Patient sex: M
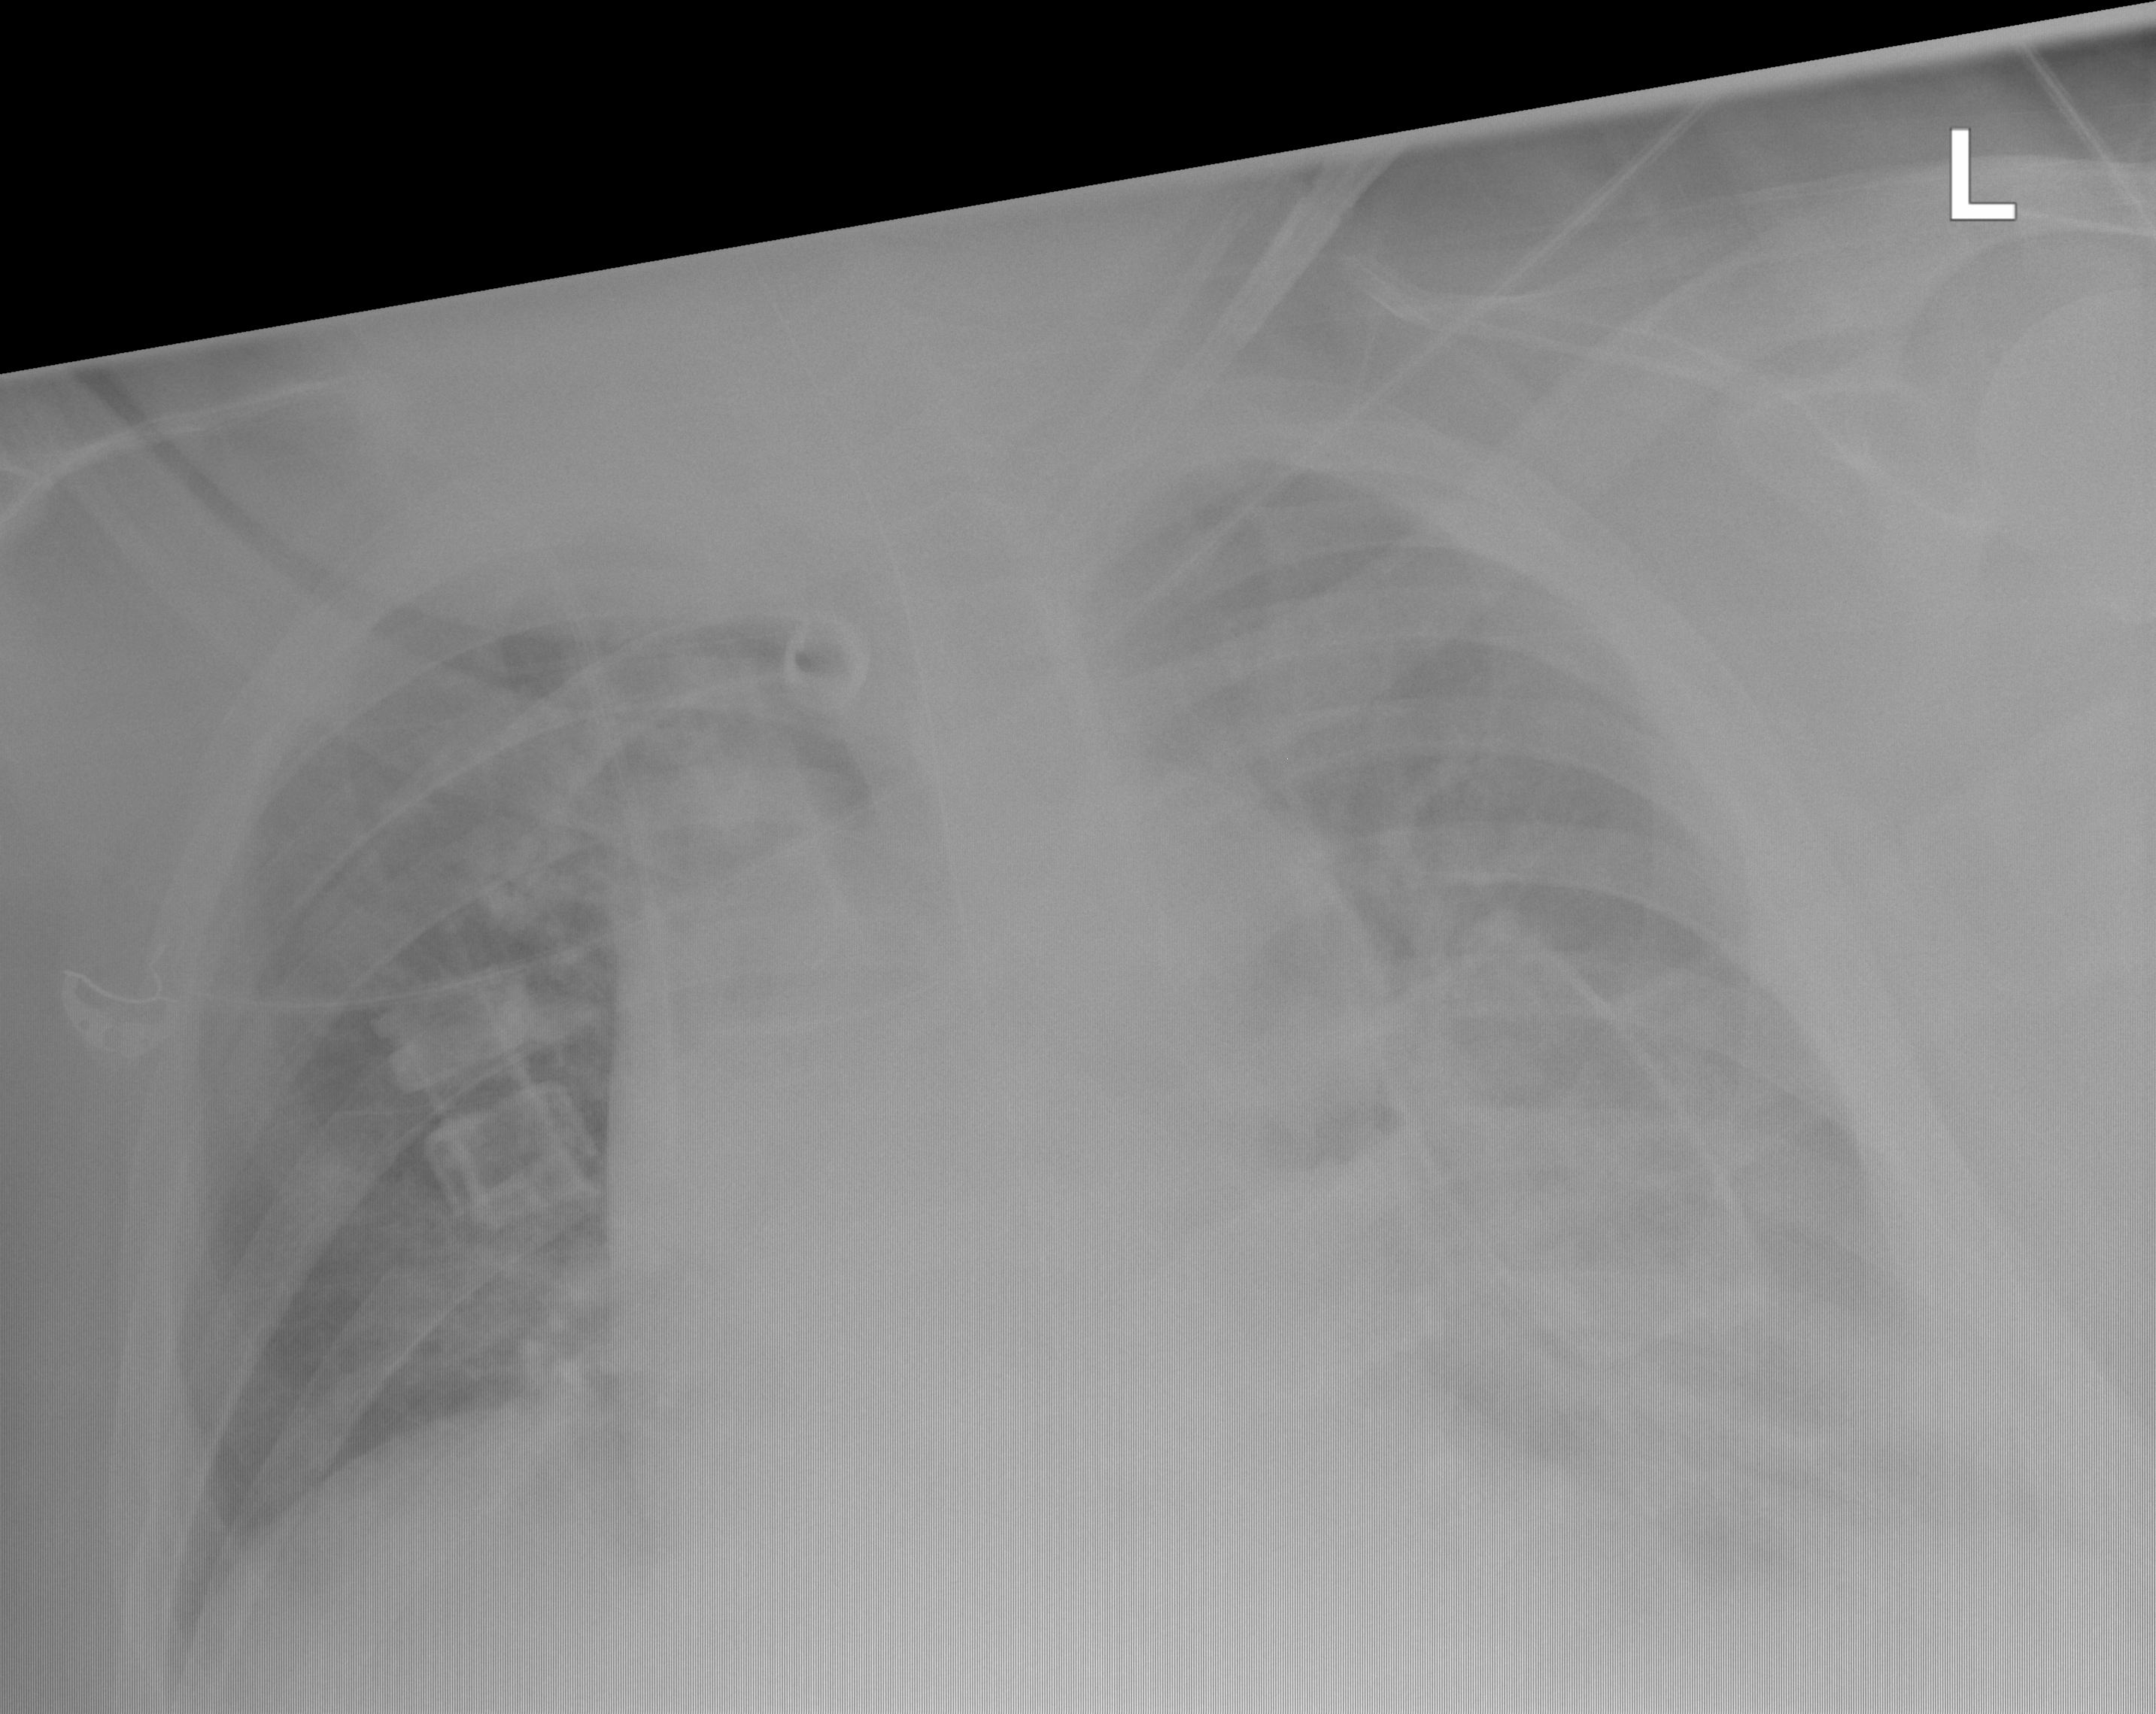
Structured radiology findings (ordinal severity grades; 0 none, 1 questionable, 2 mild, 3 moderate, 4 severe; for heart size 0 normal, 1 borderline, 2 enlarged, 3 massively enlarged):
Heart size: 0
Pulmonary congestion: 2
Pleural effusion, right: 0
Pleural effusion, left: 2
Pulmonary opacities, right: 0
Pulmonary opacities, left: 2
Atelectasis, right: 2
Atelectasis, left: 2